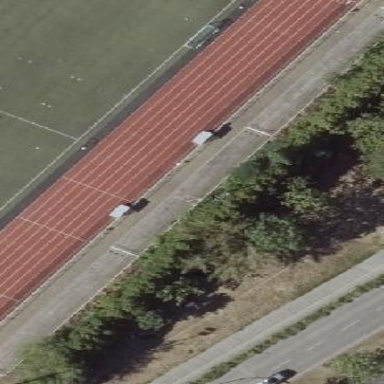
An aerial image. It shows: Bleachers on leisure land.